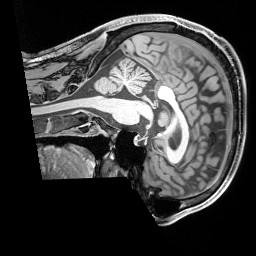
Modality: T1w
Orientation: sagittal
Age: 31
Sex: female
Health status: healthy
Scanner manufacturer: siemens
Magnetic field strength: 3 T
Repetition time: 1.65 s
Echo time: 0.00182 s